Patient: sex M, age 55
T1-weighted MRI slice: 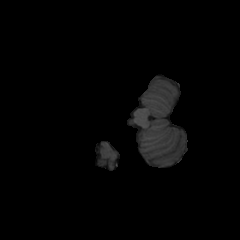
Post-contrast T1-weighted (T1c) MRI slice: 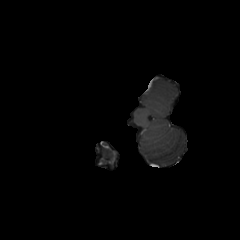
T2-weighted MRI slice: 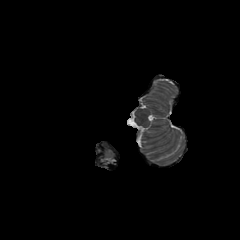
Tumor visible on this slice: no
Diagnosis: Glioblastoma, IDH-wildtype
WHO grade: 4